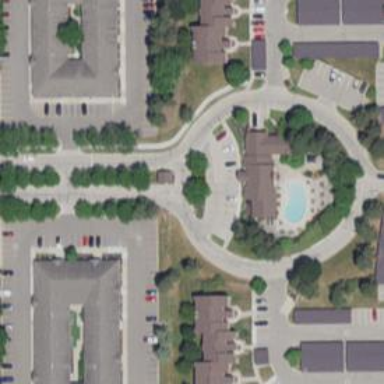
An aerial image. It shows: Residential road that intersects with roundabout.